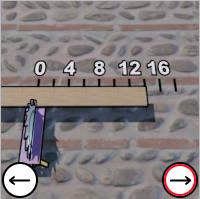
Task: length
Answer: 14
First scale value: 4.0